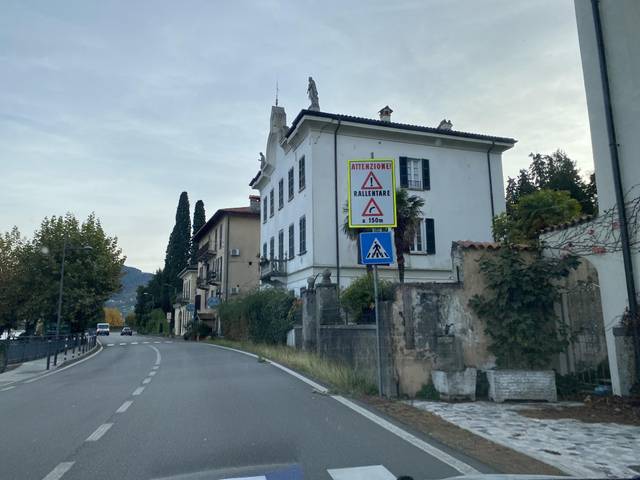
Region: Italy
Coordinates: 45.996, 9.239